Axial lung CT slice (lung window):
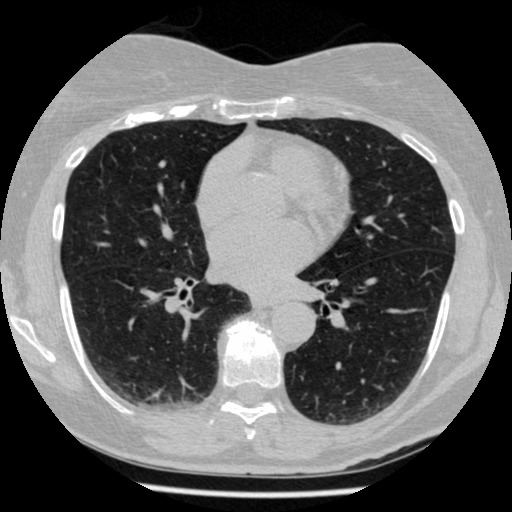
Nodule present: no